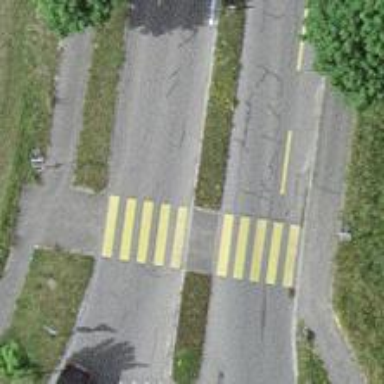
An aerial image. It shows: Uncontrolled zebra crossing on the road.